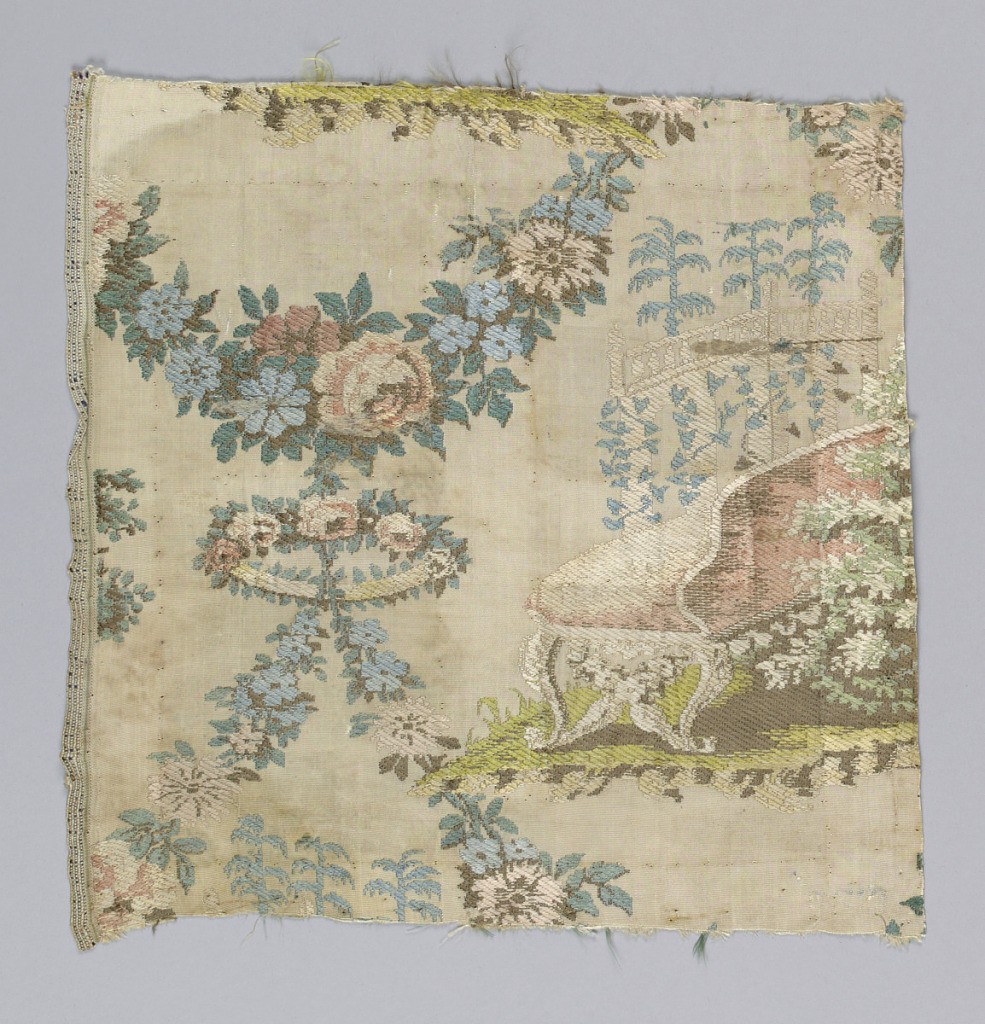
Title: Fragment
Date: ca. 1740
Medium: silk Technique: plain weave with supplementary weft patterning (brocaded)
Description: Off-white ground horizontally ribbed with incomplete repeat of a landscape setting. Left selvedge present.